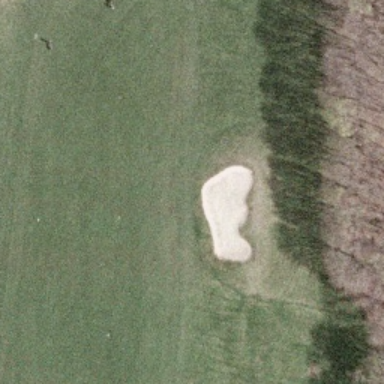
This is a part of a golf course with green turfs and some bunkers and trees .